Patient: sex F, age 46
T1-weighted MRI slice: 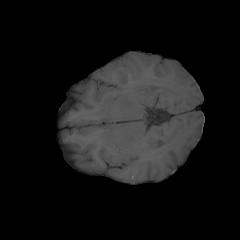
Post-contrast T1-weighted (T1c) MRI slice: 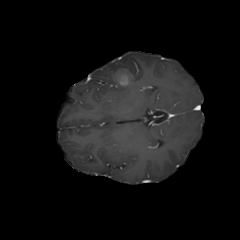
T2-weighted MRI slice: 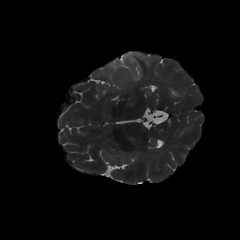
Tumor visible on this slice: yes
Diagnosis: Glioblastoma, IDH-wildtype
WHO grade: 4